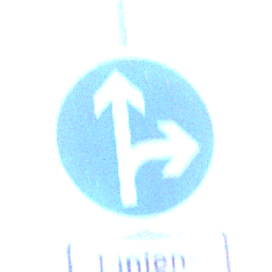
Verkehrszeichen: VorgeschriebeneFahrtrichtungGeradeausOderRechts
Zusatzzeichen unten: BesondereFahrzeugeUndTransportgueter2
Umgebung: Outdoor, Suburban
Tageszeit: SunriseSunset
Wetter: PartlyCloudy
Licht: Natural
Jahreszeit: Winter
Kontrast: MediumContrast